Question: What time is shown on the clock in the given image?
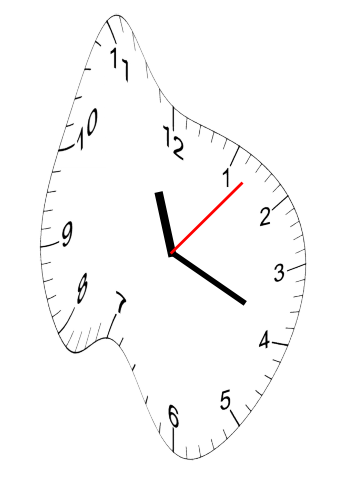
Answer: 11:19:07